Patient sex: M
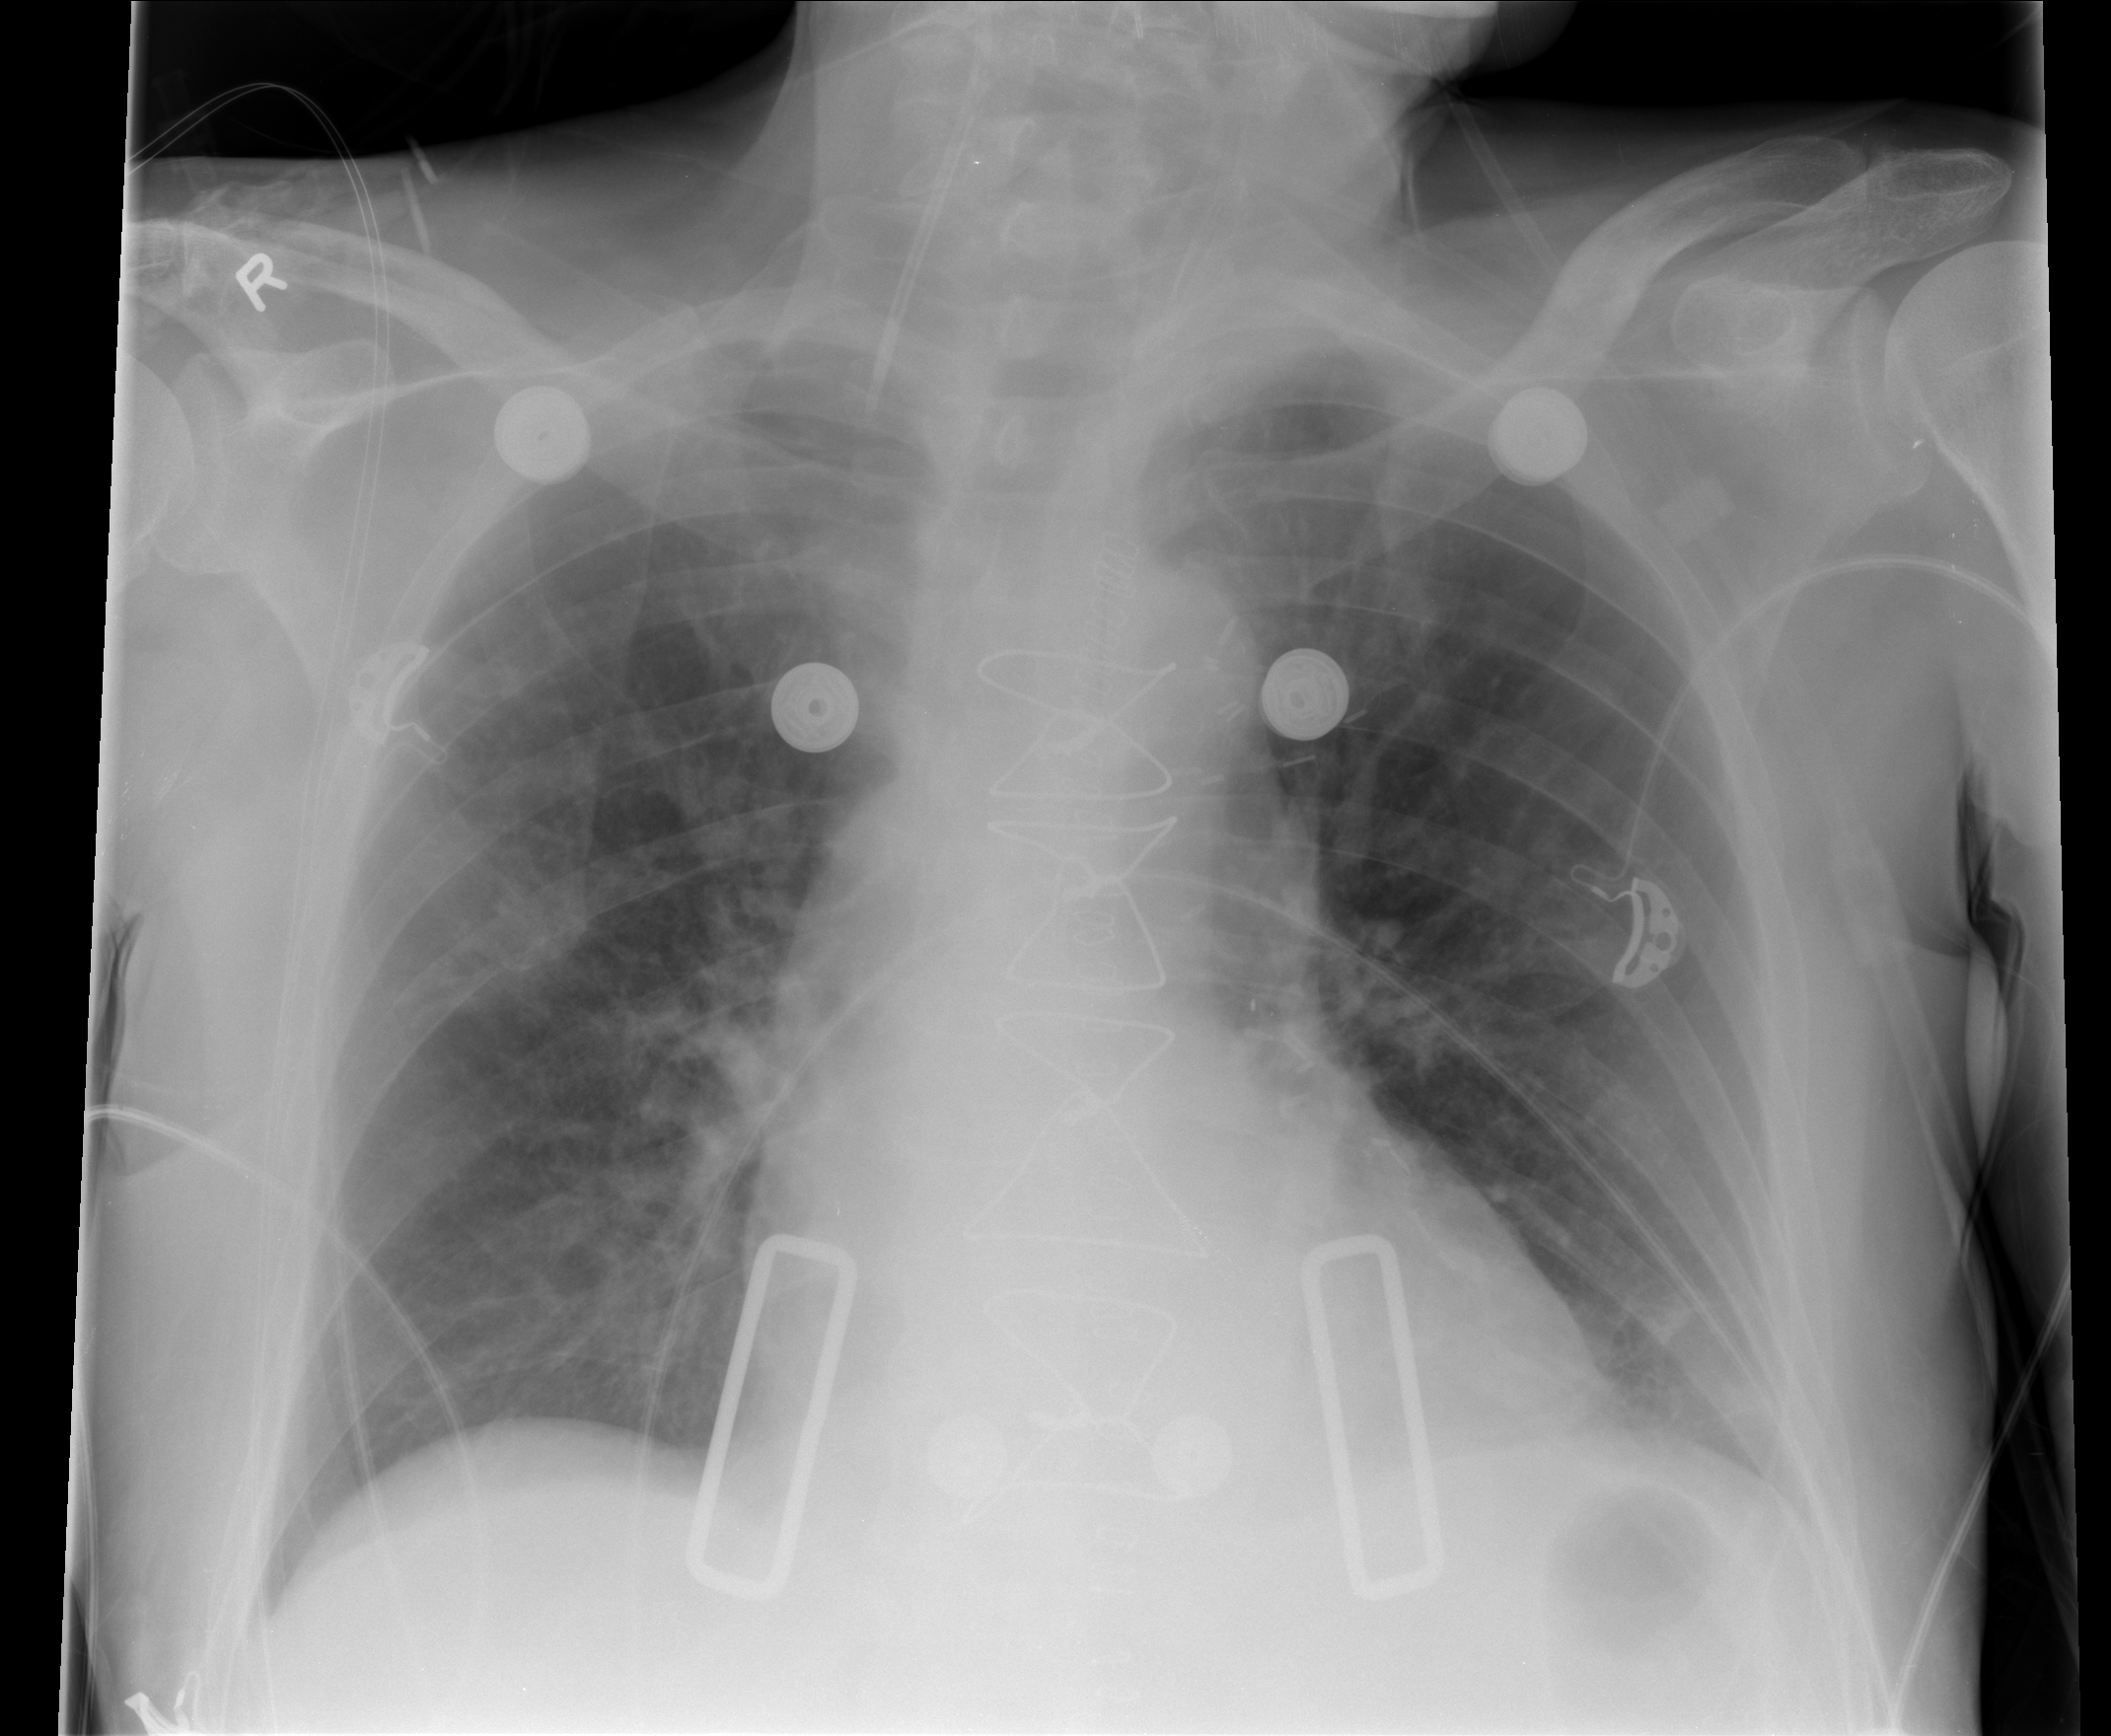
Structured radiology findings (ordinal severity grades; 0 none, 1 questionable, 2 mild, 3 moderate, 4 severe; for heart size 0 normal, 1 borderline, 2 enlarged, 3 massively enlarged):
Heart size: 2
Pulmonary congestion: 2
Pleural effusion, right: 0
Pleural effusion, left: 2
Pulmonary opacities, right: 2
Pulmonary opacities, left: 0
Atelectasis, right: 2
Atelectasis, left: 2